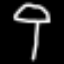
Label: mushroom